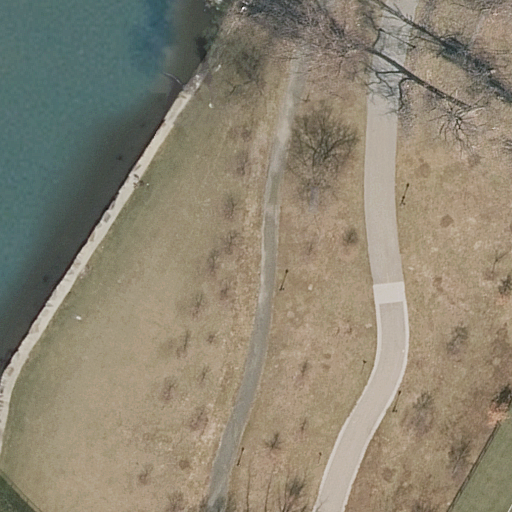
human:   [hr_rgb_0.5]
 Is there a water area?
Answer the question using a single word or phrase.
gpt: yes

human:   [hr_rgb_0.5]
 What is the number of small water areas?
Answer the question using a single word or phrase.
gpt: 0

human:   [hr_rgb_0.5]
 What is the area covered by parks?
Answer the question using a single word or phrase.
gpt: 8848m2

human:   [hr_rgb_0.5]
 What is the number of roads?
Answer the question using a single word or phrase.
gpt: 2

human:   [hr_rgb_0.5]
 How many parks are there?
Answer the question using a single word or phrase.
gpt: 1

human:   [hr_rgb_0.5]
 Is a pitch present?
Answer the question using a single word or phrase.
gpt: yes

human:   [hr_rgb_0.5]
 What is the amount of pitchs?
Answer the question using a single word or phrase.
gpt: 1

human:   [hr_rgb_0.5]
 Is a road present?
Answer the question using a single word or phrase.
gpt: yes

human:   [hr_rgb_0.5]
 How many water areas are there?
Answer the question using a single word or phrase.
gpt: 1

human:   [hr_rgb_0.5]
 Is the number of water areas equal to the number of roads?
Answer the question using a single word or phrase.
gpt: no

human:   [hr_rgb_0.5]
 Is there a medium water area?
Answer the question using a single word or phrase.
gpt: no

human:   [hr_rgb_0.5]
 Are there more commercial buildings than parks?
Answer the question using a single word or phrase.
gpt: no

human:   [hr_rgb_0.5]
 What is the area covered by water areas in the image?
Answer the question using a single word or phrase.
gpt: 1782m2

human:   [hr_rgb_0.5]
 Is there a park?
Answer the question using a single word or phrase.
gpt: yes

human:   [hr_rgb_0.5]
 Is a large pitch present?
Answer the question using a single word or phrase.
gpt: no

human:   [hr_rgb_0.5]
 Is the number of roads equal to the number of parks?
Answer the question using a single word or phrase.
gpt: no

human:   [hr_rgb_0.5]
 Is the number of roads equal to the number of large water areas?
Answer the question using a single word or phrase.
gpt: no

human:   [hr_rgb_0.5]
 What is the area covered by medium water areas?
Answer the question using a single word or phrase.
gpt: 0m2

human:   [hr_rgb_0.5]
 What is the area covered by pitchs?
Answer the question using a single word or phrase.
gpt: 2m2

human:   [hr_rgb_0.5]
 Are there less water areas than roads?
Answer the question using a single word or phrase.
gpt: yes

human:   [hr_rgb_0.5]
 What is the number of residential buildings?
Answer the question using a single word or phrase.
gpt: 0

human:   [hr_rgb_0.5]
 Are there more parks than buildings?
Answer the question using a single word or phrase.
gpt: yes

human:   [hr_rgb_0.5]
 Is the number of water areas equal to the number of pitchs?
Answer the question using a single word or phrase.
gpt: yes

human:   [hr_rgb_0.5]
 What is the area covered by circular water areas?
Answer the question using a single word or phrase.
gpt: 0m2

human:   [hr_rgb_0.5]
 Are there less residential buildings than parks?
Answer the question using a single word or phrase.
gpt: yes

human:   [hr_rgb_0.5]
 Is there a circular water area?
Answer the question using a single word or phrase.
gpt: no

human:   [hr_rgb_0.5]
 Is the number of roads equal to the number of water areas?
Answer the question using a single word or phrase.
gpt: no

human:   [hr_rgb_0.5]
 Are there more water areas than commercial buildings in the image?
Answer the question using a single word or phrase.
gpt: yes

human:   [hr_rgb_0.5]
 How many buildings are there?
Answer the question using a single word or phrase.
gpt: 0

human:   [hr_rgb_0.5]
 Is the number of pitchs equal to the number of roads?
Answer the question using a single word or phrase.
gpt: no

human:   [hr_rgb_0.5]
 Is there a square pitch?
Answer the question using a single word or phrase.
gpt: no

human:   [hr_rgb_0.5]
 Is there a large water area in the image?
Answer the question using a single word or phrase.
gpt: yes

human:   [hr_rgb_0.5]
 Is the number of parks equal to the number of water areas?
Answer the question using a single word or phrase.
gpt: yes

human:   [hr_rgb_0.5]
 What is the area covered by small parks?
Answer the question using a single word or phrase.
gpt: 0m2

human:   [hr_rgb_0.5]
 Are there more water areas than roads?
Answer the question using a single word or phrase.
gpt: no

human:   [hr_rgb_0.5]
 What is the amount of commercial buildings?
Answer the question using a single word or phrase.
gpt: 0

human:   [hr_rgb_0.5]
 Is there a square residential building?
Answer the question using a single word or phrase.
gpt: no

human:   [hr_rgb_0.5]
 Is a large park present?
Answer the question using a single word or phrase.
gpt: yes

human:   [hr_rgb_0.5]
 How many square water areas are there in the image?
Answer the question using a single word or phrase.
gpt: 0

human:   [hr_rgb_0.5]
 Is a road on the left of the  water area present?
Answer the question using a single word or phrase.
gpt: no

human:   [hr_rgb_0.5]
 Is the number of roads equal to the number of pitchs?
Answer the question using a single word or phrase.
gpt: no

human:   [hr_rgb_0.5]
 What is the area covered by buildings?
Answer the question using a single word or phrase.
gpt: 0m2

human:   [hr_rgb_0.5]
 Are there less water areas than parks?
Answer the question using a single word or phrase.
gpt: no

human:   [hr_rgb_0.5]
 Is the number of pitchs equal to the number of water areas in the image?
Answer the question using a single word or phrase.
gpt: yes

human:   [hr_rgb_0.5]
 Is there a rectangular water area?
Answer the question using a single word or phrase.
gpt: yes

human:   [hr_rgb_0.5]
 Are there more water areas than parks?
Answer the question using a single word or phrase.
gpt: no

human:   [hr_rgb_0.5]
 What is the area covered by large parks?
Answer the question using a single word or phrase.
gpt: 8848m2

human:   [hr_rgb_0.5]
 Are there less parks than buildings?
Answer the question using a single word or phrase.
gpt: no

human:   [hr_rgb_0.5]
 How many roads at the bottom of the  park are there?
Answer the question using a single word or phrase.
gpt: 0

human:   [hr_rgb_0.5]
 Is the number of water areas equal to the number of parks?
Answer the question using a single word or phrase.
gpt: yes

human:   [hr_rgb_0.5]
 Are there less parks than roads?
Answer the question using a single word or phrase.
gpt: yes

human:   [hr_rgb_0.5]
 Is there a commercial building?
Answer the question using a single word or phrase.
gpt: no

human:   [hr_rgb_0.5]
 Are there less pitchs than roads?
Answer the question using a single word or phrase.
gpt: yes

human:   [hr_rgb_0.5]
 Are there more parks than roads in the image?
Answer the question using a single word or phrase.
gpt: no

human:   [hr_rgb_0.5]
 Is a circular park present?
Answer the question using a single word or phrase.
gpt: no

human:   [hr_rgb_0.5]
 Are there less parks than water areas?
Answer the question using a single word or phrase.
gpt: no

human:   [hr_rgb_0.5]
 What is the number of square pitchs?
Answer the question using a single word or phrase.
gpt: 0

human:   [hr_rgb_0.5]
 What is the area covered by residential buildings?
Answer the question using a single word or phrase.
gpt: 0m2

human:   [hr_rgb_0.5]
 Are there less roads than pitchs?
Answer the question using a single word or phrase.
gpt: no

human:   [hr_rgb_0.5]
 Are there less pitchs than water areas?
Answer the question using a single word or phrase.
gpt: no

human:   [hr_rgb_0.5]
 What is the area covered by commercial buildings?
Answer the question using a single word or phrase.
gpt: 0m2

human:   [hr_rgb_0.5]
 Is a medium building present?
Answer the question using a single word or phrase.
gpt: no

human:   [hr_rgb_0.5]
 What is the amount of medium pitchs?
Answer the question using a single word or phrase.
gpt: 0

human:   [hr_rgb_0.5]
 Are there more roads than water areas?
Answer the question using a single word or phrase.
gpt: yes